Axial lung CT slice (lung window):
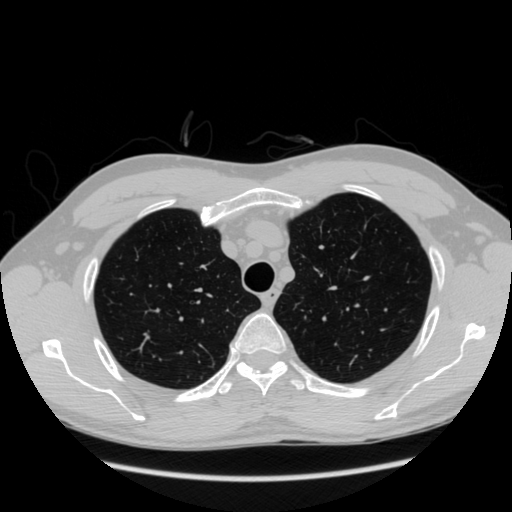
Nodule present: no